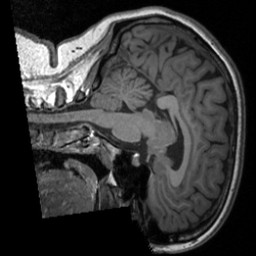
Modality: T1w
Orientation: sagittal
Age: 22
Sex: female
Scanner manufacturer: siemens
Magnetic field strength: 3 T
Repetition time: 1.9 s
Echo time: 0.00226 s